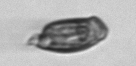
Label: Katodinium_or_Torodinium